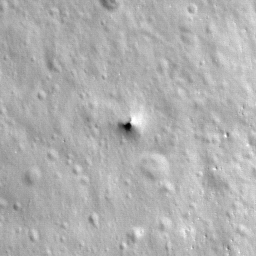
Pit: Stevinus 17
Host crater: Stevinus
Host type: impact_melt
Lunar coordinates: latitude -32.369, longitude 53.612